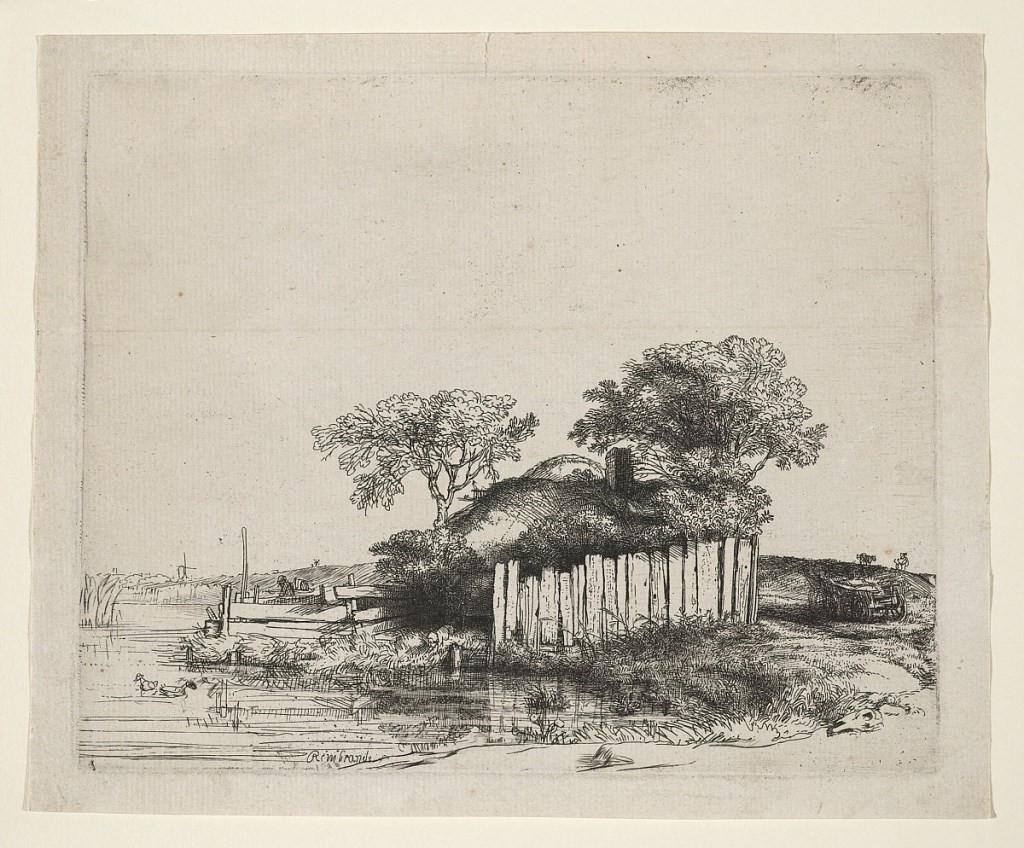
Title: Cottage with a White Paling
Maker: Rembrandt Harmensz van Rijn, Dutch, 1606–1669
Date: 1642
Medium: Etching on white paper
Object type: Print
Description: A thatched cottage, surrounded by a high white paling and shaded by two trees stands at the border of a pool in which two ducks are seen swimming.  In the right distance is a farm wagon, and two horses; in the left distance, a windmill.